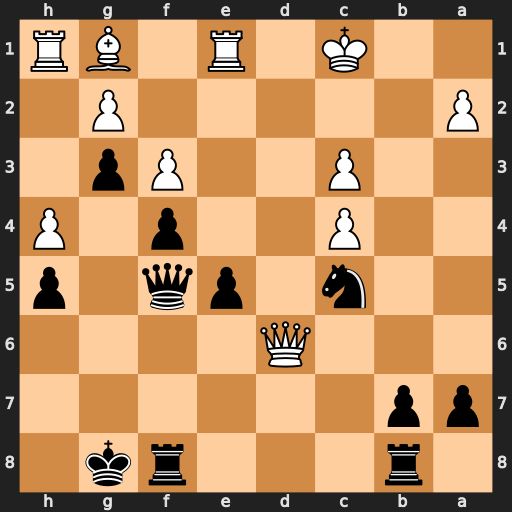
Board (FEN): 1r3rk1/pp6/3Q4/2n1pq1p/2P2p1P/2P2Pp1/P5P1/2K1R1BR
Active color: b
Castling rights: -
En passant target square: -
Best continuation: Nd3+ Qxd3 Qxd3